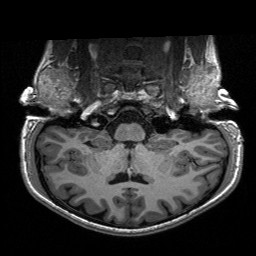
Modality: T1w
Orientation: sagittal
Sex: female
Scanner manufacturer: siemens
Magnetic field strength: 3 T
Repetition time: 2.3 s
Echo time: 0.00197 s